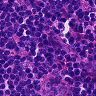
Metastatic tissue present: no